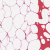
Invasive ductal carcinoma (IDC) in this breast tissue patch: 0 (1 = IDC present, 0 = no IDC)